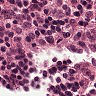
Metastatic tissue present: no